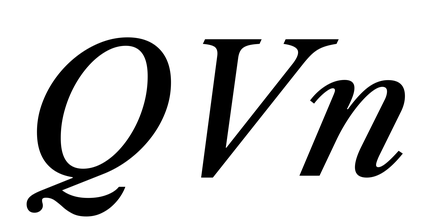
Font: LibreCaslonText-Italic_Medium_Italic